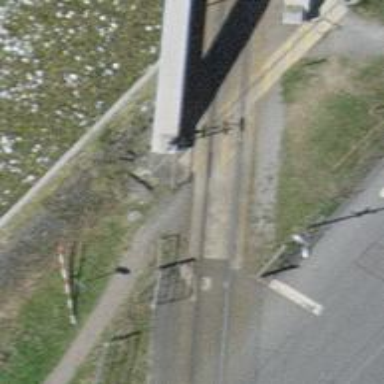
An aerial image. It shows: Bridge over single railway spur track.